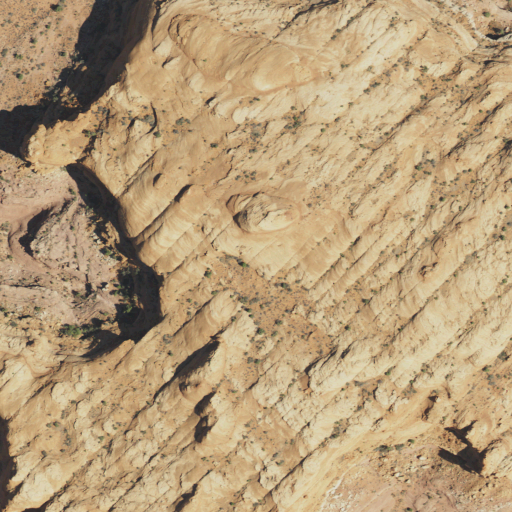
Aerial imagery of mountain in Utah named Monitor Butte containing only shrub